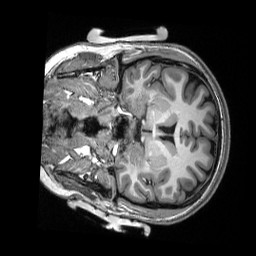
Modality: T1w
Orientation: coronal